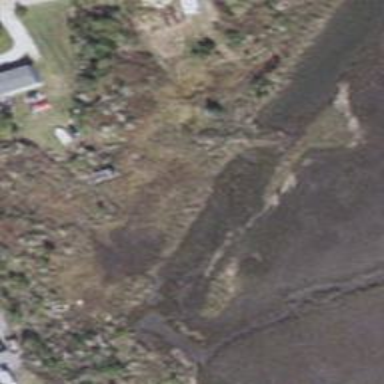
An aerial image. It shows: Reedbed wetland area.